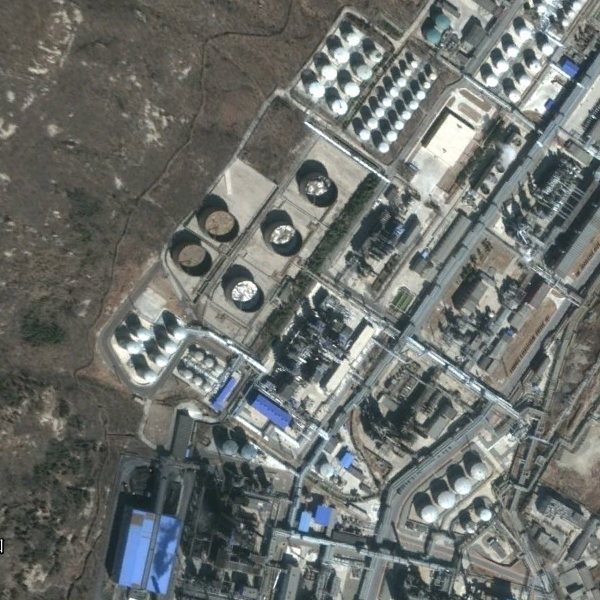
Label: StorageTanks